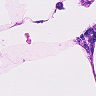
Metastatic tissue present: no